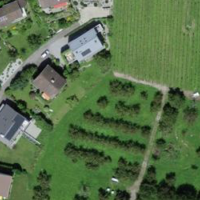
EUNIS habitat code: 40
Species observed at this site:
Lamium maculatum